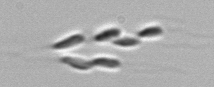
Label: Dinobryon